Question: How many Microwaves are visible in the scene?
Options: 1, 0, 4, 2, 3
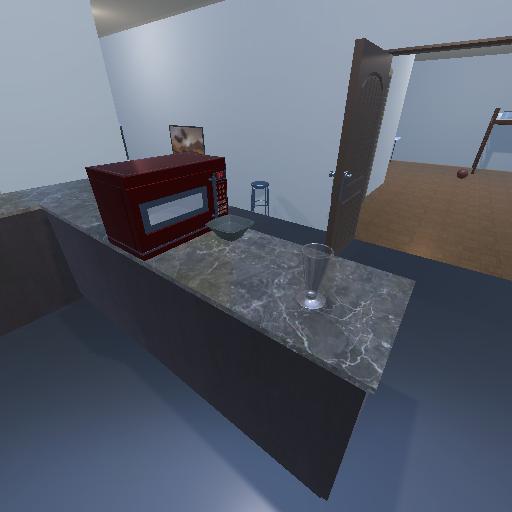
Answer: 1